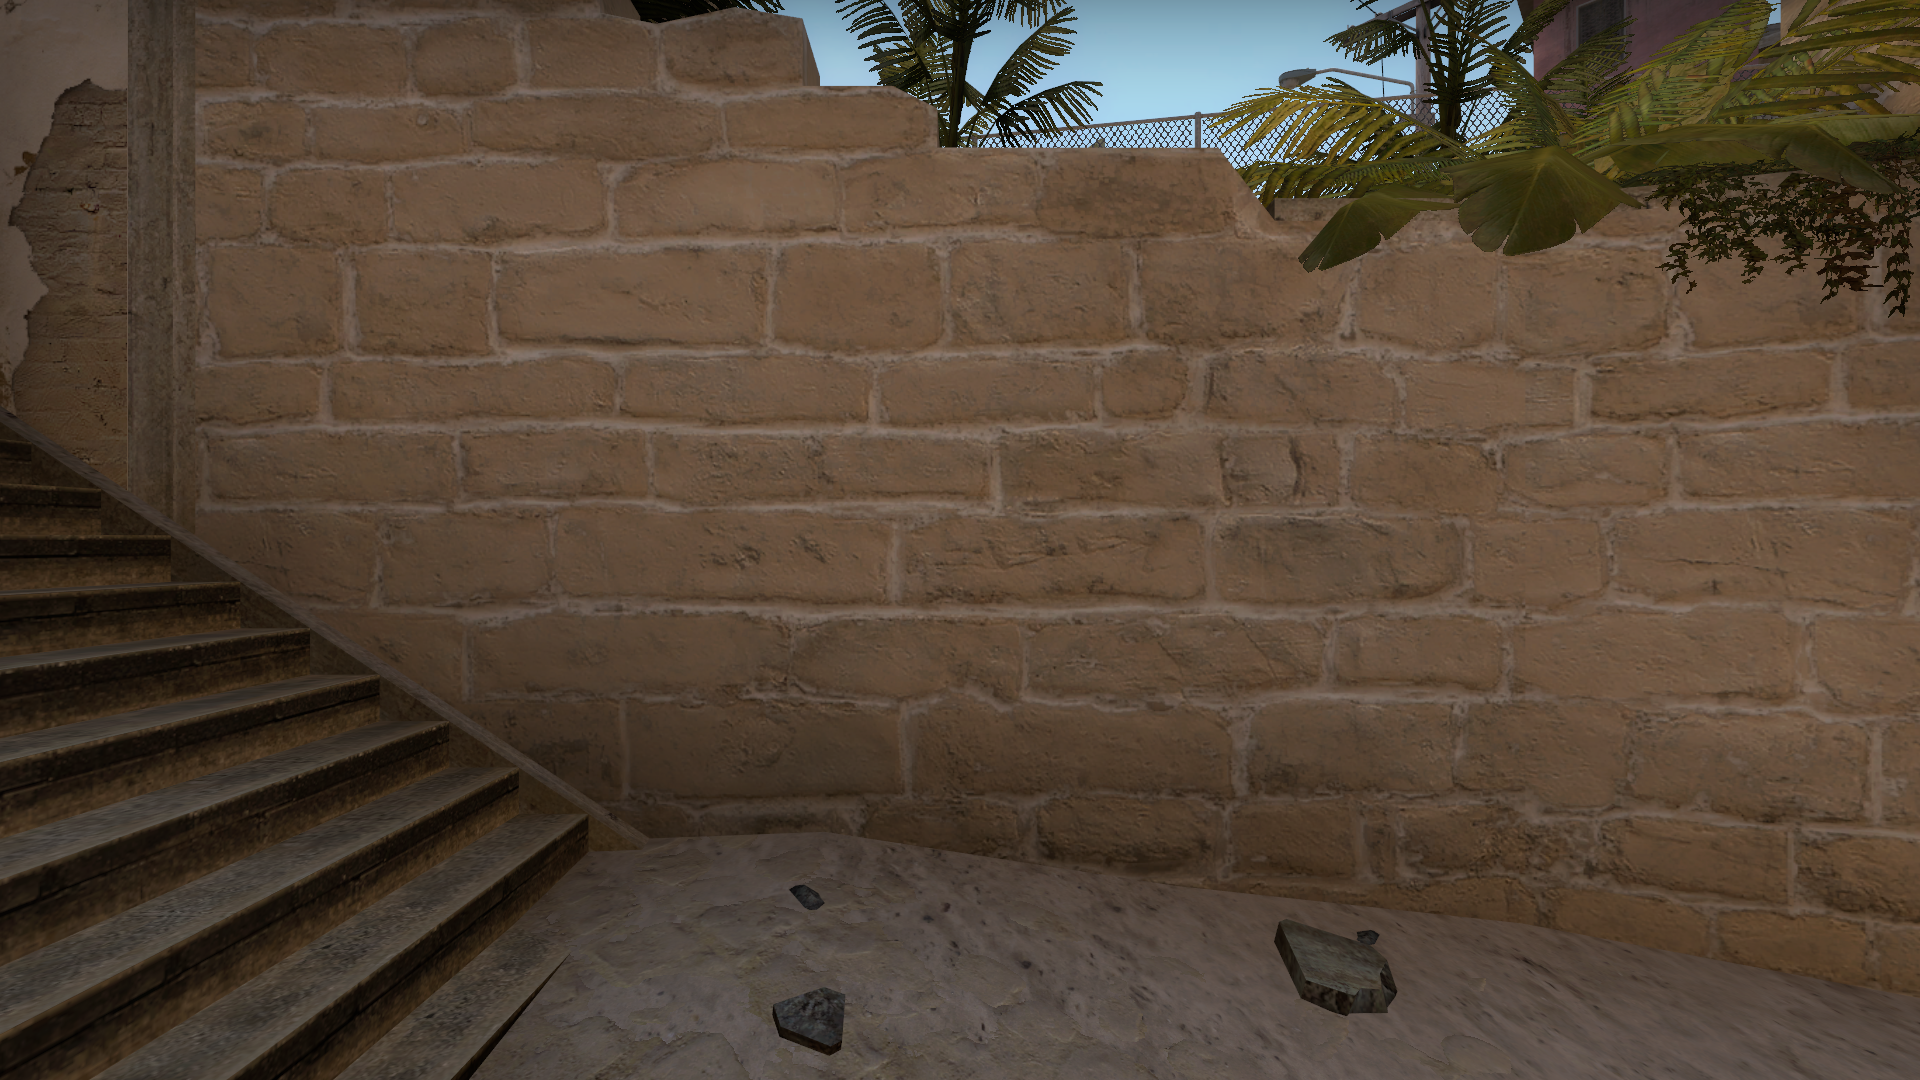
Map: de_mirage